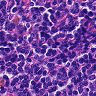
Metastatic tissue present: no